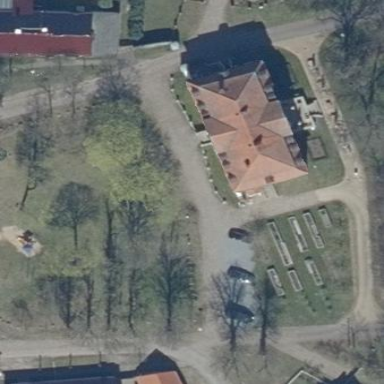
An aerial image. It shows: Historic manor castle hotel building.